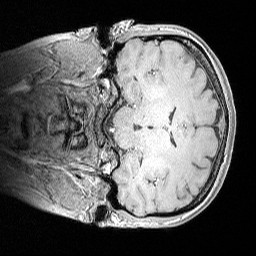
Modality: MP2RAGE
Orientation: coronal
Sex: female
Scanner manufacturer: siemens
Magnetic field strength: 3 T
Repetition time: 5 s
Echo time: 0.00292 s